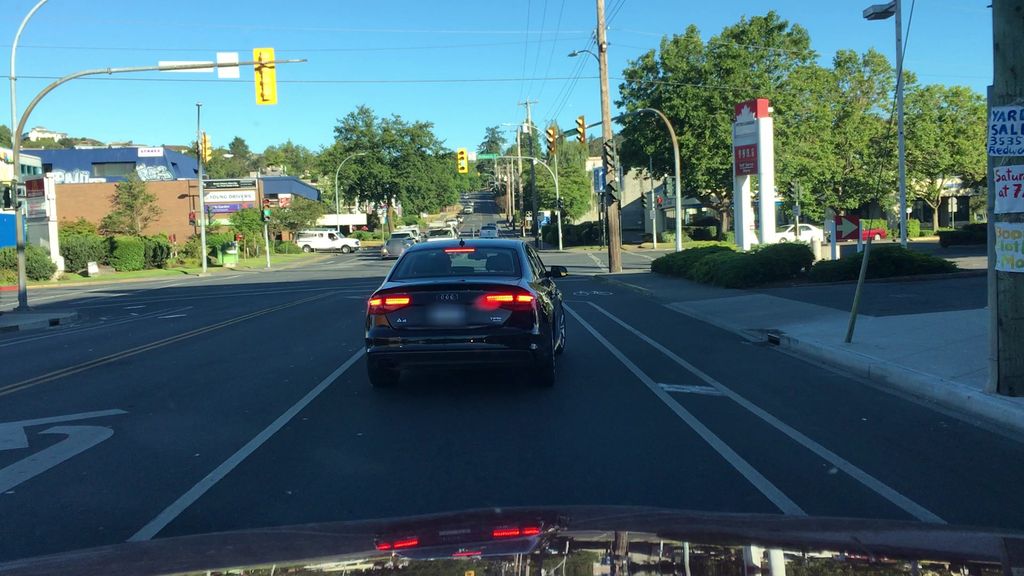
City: victoria